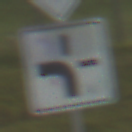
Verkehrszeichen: VerlaufVorfahrtsstrasse1
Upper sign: Vorfahrtsstrasse
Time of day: SunriseSunset
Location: Outdoor (Nature)
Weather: PartlyCloudy
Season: NotSpecified
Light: Natural